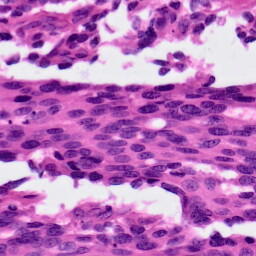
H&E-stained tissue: Ovarian